Question:
Has anyone know how to create a dialogbox like the picture showing above?
1. Rounded corner.
2. Transparent background.
3. No title, buttons, border.
4. Fade-in -- delay for 5 seconds -- fade out.
*I have seen toast, popup window, dialog, alert dialog, which of these best suit the above? :)
---
It would be nice if some code snippet could be provided, I'm fairly new to android :)
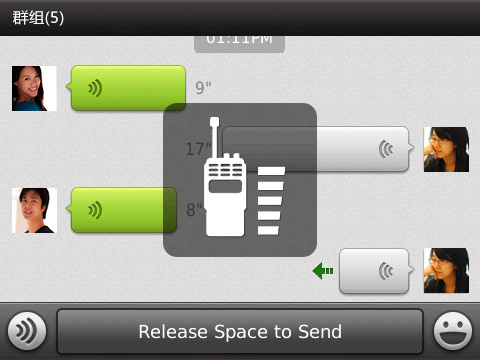
Answer: For custom dialog check <URL>
'''
private void createCustomDialog(){
//Create a dialog object
final Dialog dialog = new Dialog(MainActivity.this);
//Set its layout
dialog.setContentView(R.layout.custom_dialog_layout);
//Set the title
dialog.setTitle("This is custom layout");
//Make it cancelable
dialog.setCancelable(true);
//We need to dismiss the dialog so we add a listener to the ok button
dialog.findViewById(R.id.okButton).setOnClickListener(new OnClickListener() {
@Override
public void onClick(View v) {
// TODO Auto-generated method stub
dialog.dismiss();
}
});
dialog.show();
}
}
'''
For the dark alpha background you can create a drawable. Below code will give you a semi transparent background with round corners.
'''
<?xml version="1.0" encoding="utf-8"?>
<layer-list xmlns:android="http://schemas.android.com/apk/res/android" >
<item>
<shape android:shape="rectangle">
<gradient
android:startColor="#AA000000"
android:endColor="#AA000000"
android:angle="-90"
android:type="linear"
/>
<corners android:radius="10dp" />
</shape>
</item>
</layer-list>
'''
For the auto hide part you can use
'''
Animation anim = new AlphaAnimation(1,0);
anim.setDuration(300);
anim.setStartOffset(5000);
anim.setInterpolator(new LinearInterpolator());
anim.setFillAfter(false);
myView.startAnimation(anim);
'''